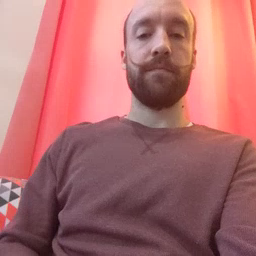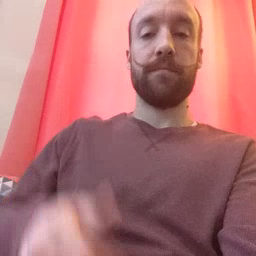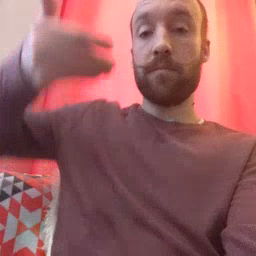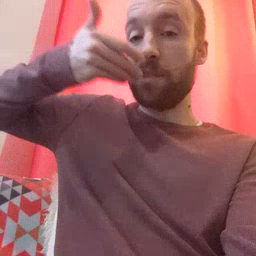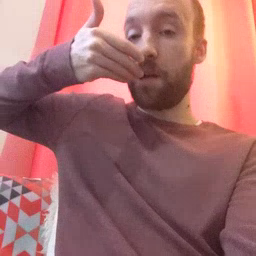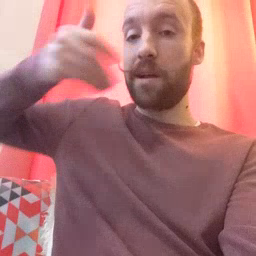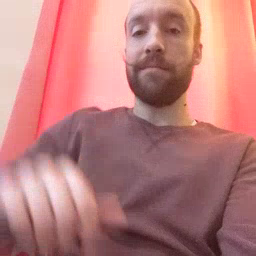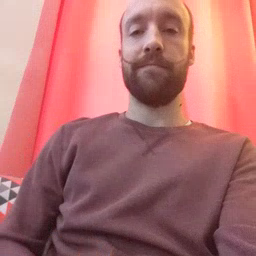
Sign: pizza